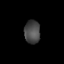
Tissue: lung
Cell type: Epithelial cells
Senescence score: 0.2419
Nuclear area (px): 358
Mean DAPI intensity: 72.299